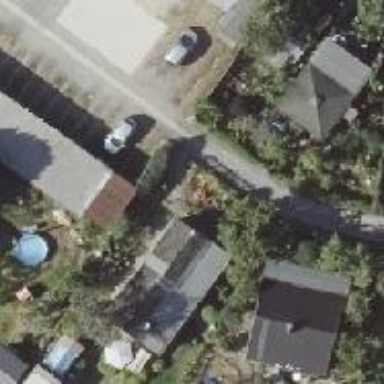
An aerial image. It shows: Compacted driveway with Grade2 tracktype.